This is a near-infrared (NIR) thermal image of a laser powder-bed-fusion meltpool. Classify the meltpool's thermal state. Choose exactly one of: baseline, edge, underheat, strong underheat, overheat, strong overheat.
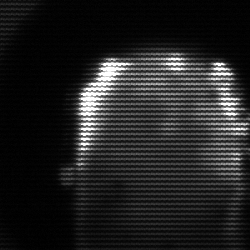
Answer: baseline